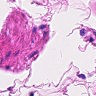
Metastatic tissue present: no